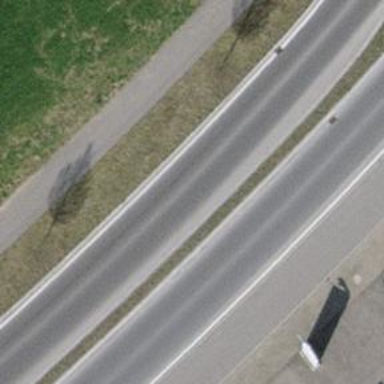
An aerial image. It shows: Secondary road with sidewalks on both sides.